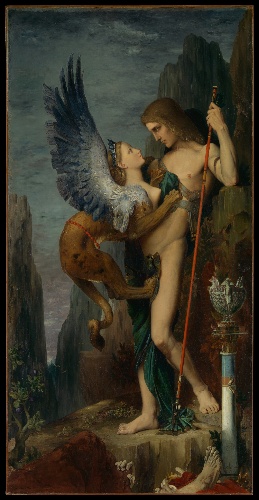
Title: Oedipus and the Sphinx
Artist: Gustave Moreau
Artist bio: French, Paris 1826–1898 Paris
Date: 1864
Object type: Painting
Classification: Paintings
Medium: Oil on canvas
Dimensions: 81 1/4 × 41 1/4 in. (206.4 × 104.8 cm)
Department: European Paintings
Credit line: Bequest of William H. Herriman, 1920
Accession year: 1921
Repository: Metropolitan Museum of Art, New York, NY
Tags: Oedipus|Sphinx|Men